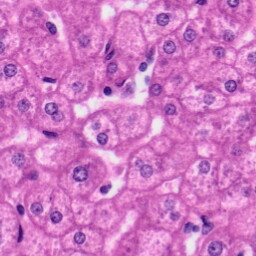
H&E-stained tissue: Liver